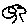
Label: tree